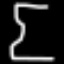
Label: hourglass